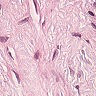
Metastatic tissue present: no